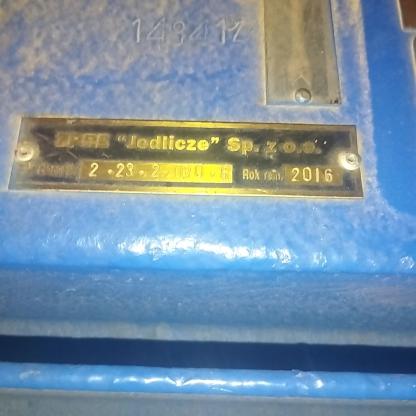
Klasa: tabliczka-znamionowa